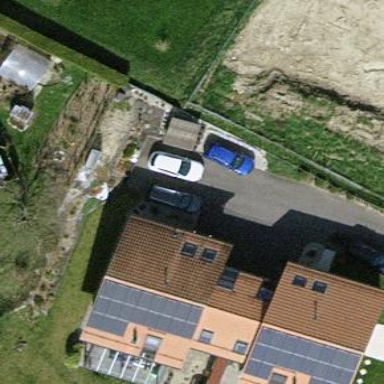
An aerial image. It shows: Terrace building.